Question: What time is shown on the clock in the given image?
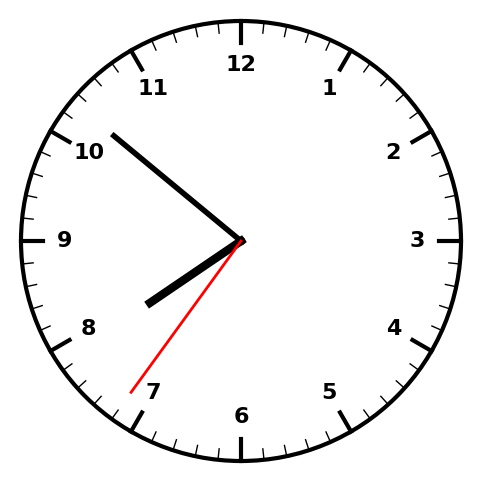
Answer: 07:51:36